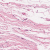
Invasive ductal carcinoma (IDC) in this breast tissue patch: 0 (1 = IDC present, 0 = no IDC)